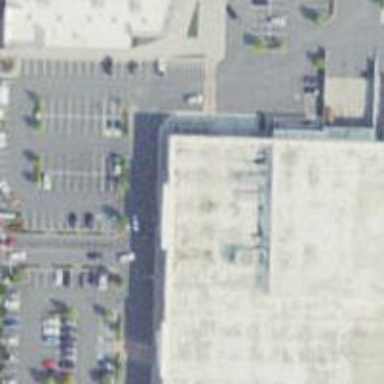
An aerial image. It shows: Supermarket.